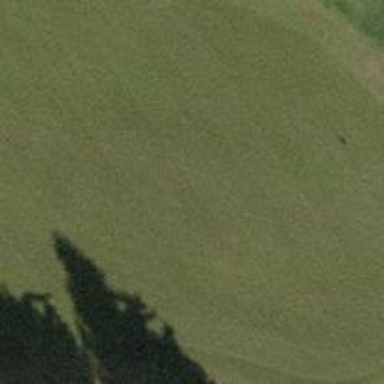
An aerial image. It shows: Green golf area with grass land use.